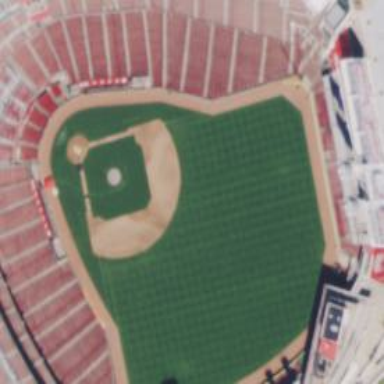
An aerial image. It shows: Baseball stadium.